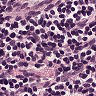
Metastatic tissue present: no